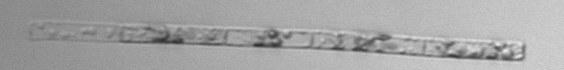
Label: Leptocylindrus